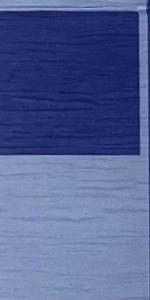
Label: Empty